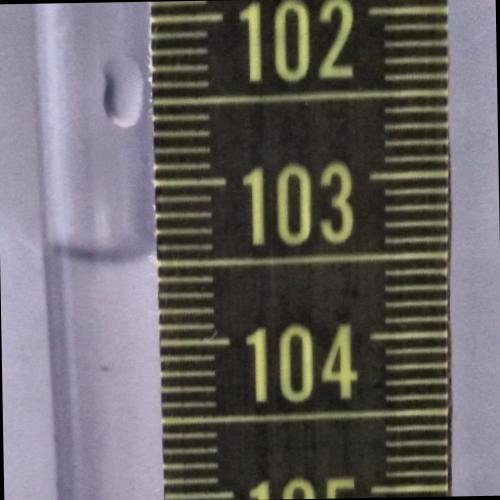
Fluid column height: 103.5 cm